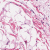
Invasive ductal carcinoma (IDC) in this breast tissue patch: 0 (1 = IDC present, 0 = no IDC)